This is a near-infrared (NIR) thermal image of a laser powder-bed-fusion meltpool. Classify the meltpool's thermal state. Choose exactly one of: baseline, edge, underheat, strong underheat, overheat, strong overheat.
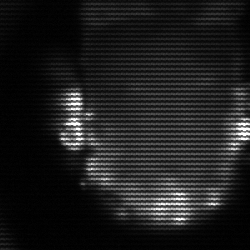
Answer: baseline